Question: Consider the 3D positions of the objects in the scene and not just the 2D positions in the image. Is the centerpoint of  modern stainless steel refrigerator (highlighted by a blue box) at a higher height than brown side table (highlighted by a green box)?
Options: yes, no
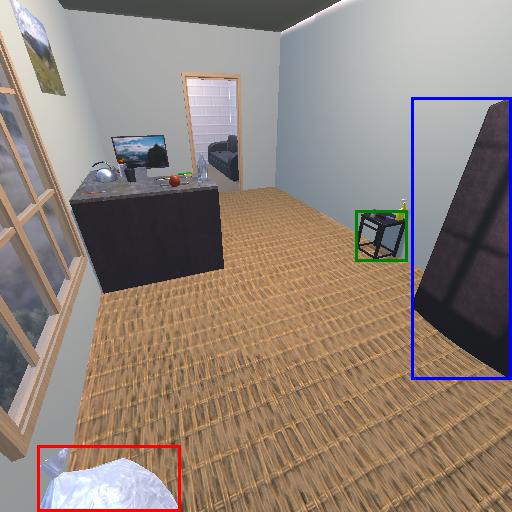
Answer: yes